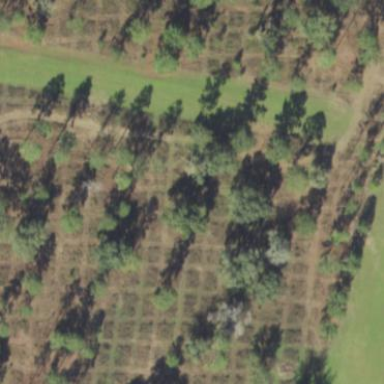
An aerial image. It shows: Orchard.